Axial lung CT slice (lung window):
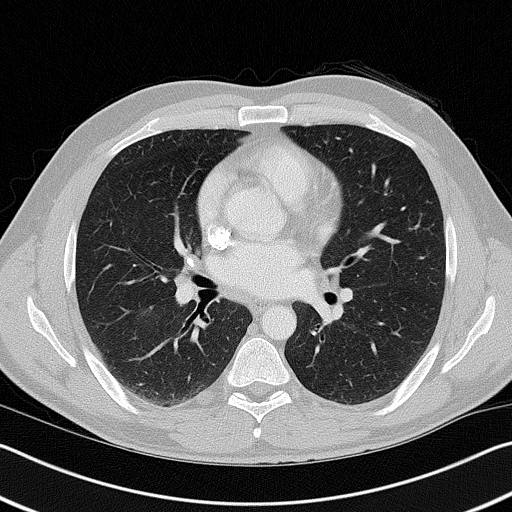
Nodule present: no